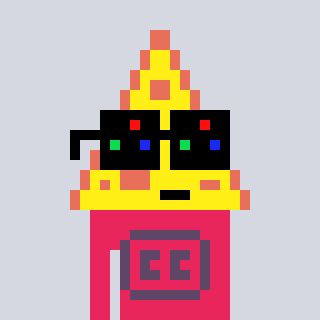
a pixel art character with square black sunglasses, a pizza-shaped head and a redpinkish-colored body on a cool background